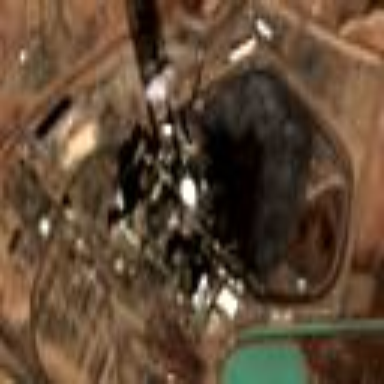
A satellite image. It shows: Industrial area with coal-powered plant.